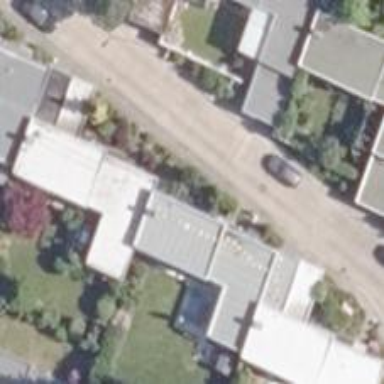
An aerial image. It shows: Flat-roofed house.